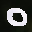
Label: 0